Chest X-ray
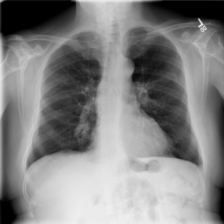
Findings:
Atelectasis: negative
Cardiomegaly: negative
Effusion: negative
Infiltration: negative
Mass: positive
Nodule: negative
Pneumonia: negative
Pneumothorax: negative
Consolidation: negative
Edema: negative
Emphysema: negative
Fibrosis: negative
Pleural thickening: negative
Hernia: negative